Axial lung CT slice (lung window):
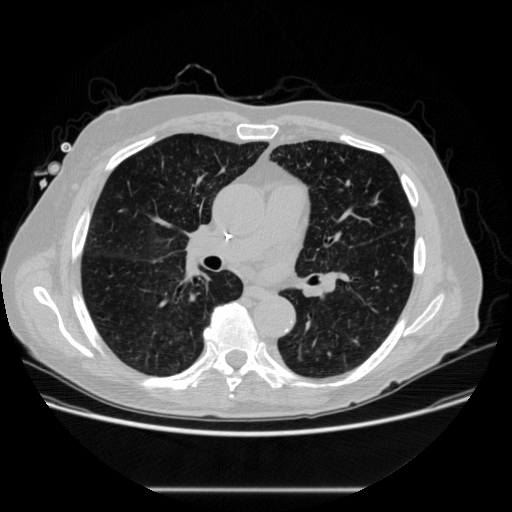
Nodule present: no